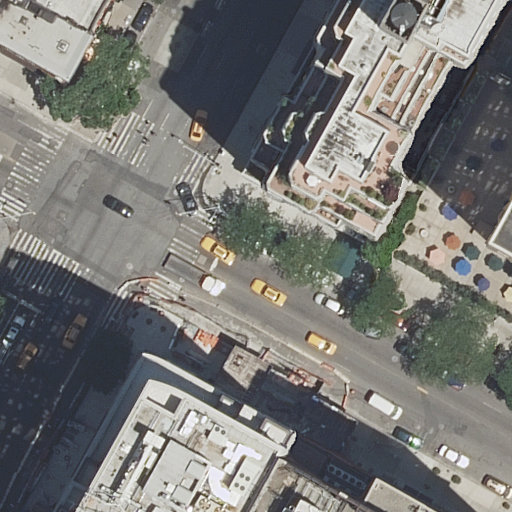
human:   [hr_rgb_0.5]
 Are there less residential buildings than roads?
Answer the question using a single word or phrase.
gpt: no

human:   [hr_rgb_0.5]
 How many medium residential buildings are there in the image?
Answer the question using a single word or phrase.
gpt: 2

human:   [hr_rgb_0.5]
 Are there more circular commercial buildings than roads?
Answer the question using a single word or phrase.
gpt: no

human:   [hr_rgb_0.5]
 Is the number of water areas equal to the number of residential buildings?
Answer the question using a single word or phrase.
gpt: no

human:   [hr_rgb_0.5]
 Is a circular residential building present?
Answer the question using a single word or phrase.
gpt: no

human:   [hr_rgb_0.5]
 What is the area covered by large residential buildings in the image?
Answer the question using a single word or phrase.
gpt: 0m2

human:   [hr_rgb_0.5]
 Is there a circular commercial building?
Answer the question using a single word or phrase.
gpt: no

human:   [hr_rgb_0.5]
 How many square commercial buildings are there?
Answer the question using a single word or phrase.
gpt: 0

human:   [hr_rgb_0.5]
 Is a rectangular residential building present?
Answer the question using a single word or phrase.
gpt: yes

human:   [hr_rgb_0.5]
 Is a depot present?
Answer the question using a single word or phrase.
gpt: no

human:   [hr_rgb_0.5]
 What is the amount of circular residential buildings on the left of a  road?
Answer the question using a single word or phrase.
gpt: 0

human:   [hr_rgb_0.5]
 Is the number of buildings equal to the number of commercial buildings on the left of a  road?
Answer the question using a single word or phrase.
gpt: no

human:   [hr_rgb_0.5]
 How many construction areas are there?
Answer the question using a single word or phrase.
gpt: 0

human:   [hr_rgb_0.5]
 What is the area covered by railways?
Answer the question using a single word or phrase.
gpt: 0m2

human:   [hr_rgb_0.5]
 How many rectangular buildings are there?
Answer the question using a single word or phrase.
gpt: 4

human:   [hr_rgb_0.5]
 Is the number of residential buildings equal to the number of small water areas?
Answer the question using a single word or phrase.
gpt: no

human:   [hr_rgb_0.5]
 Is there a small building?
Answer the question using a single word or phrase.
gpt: yes

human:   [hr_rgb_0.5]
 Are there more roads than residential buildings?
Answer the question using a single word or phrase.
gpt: no

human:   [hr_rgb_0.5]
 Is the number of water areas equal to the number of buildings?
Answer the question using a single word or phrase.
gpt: no

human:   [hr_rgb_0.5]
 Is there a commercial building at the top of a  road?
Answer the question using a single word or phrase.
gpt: no

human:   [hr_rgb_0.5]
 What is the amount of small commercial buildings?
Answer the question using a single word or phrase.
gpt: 0

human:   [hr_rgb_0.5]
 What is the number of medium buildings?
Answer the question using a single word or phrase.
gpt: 2

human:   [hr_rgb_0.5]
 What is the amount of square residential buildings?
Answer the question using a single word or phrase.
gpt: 0

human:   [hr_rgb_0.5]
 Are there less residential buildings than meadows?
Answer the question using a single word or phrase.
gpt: no

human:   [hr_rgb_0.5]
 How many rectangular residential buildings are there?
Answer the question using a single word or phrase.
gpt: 4

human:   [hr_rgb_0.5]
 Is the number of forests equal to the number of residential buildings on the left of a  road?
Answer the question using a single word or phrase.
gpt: no

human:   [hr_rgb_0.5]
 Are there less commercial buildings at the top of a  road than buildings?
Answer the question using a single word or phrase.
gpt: yes

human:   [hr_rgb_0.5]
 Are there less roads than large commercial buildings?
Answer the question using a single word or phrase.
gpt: no

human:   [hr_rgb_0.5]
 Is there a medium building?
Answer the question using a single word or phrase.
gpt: yes

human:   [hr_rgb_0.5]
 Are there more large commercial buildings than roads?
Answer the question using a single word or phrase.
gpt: no

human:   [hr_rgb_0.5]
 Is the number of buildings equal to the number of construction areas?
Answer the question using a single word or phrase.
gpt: no

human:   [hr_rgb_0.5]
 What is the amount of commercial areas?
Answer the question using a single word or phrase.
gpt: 0

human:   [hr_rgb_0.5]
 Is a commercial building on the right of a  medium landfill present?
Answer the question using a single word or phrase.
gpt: no

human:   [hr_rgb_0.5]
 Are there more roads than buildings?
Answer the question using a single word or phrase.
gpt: no

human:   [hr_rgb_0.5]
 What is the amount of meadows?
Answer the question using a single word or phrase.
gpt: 0

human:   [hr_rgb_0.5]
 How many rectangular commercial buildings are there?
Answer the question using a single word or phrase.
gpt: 0